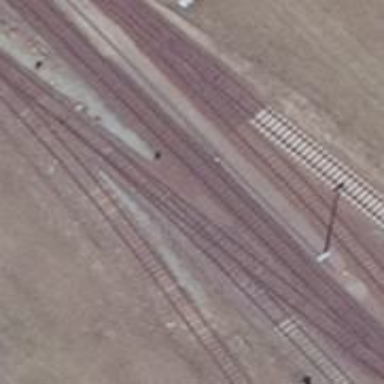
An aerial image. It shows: Railway switch.